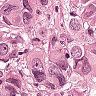
Metastatic tissue present: yes